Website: home-depot
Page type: store-pickup
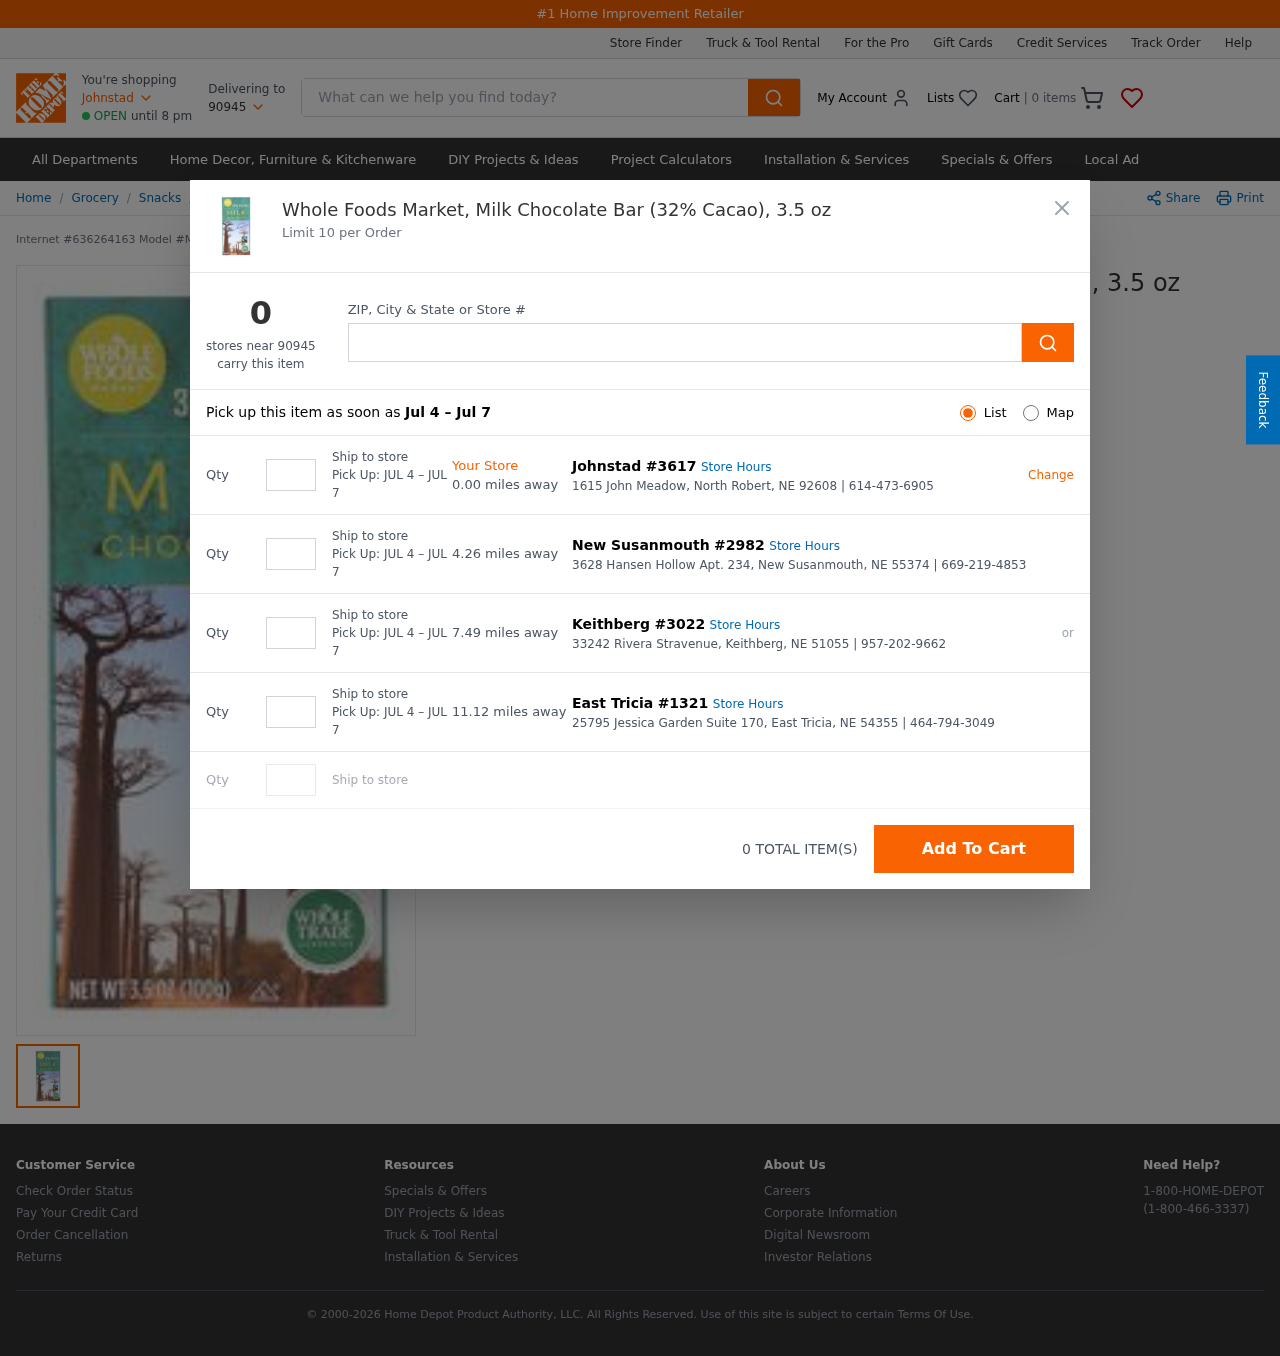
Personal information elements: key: PII_CITY
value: Johnstad
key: PII_LOCATION1_CITY_STATE_ZIP
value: North Robert, NE 92608
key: PII_LOCATION1_STREET
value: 1615 John Meadow
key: PII_LOCATION2_CITY
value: New Susanmouth
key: PII_LOCATION2_CITY_STATE_ZIP
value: New Susanmouth, NE 55374
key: PII_LOCATION2_STREET
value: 3628 Hansen Hollow Apt. 234
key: PII_LOCATION3_CITY
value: Keithberg
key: PII_LOCATION3_CITY_STATE_ZIP
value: Keithberg, NE 51055
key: PII_LOCATION3_STREET
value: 33242 Rivera Stravenue
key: PII_LOCATION4_CITY
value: East Tricia
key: PII_LOCATION4_CITY_STATE_ZIP
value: East Tricia, NE 54355
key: PII_LOCATION4_STREET
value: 25795 Jessica Garden Suite 170
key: PII_POSTCODE
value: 90945
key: PII_LOCATION1_PHONE
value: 614-473-6905
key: PII_LOCATION2_PHONE
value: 669-219-4853
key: PII_LOCATION3_PHONE
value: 957-202-9662
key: PII_LOCATION4_PHONE
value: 464-794-3049
Product elements: key: PRODUCT1_BREADCRUMB
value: Grocery
Snacks
Chocolate
Chocolate Bars
Milk Chocolate Bars
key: PRODUCT1_NAME
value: Whole Foods Market, Milk Chocolate Bar (32% Cacao), 3.5 oz
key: PRODUCT_INTERNET_NUMBER
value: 636264163
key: PRODUCT_MODEL_NUMBER
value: MW_OHW254777
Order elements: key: ORDER_NUM_ITEMS
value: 0
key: ORDER_PICKUP_DATE_RANGE
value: JUL 4 – JUL 7
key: ORDER_PICKUP_DATE_RANGE
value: Jul 4 – Jul 7
Search elements: key: HEADER_SEARCH
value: What can we help you find today?
Other elements: key: STORE1_DISTANCE
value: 0.00
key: STORE1_NUMBER
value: #3617
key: STORE2_DISTANCE
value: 4.26
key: STORE2_NUMBER
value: #2982
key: STORE3_DISTANCE
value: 7.49
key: STORE3_NUMBER
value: #3022
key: STORE4_DISTANCE
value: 11.12
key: STORE4_NUMBER
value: #1321